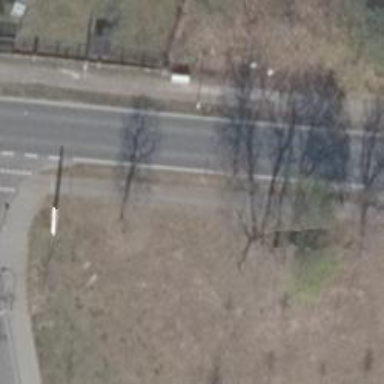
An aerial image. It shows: Sidewalk.